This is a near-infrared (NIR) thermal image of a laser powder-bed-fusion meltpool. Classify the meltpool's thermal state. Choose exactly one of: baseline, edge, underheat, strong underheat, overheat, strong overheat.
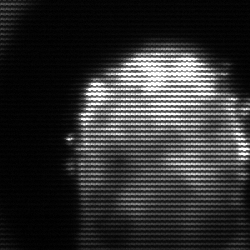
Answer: baseline